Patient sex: M
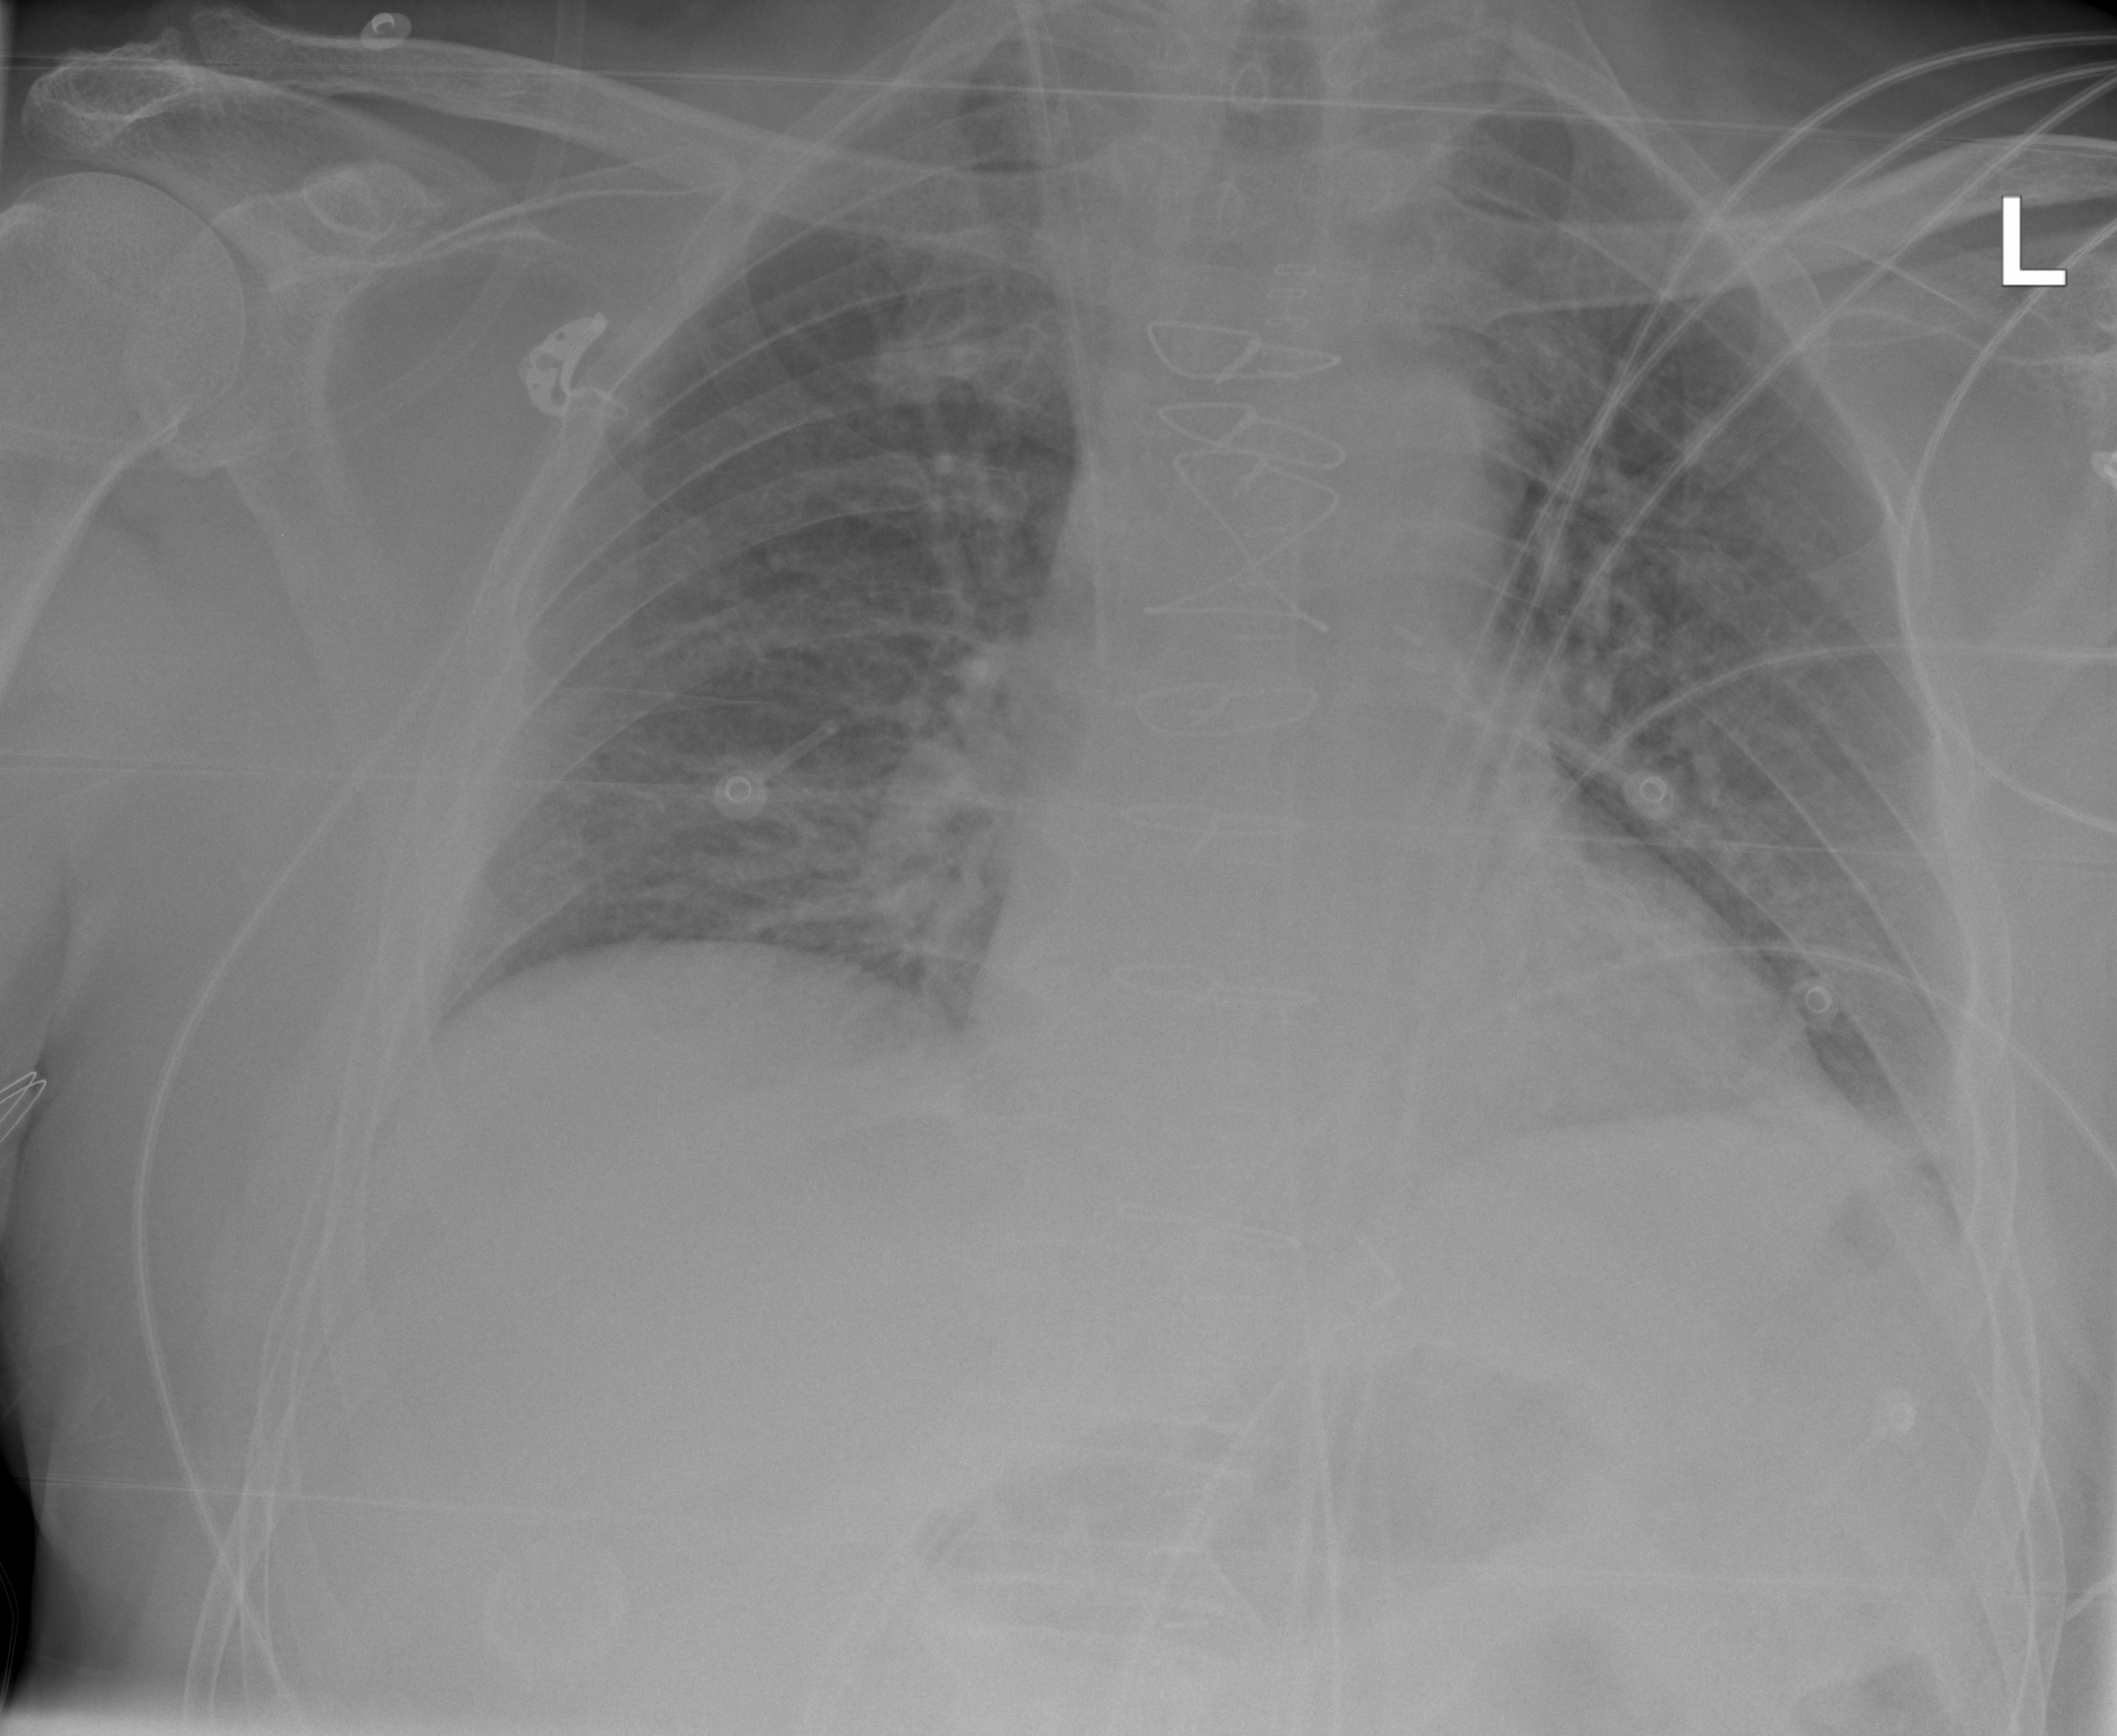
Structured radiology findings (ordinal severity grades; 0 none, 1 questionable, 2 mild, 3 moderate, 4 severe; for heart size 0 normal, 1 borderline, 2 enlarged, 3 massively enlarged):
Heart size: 0
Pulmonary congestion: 0
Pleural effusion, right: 0
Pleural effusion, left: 2
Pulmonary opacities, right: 0
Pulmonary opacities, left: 0
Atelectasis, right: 2
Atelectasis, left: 2